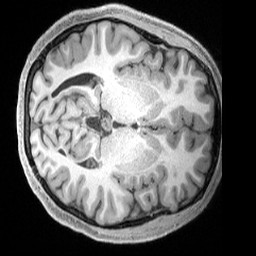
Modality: T1w
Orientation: axial
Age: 22
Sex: female
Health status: ill
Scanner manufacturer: siemens
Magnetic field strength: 3 T
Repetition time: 2.4 s
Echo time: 0.00222 s